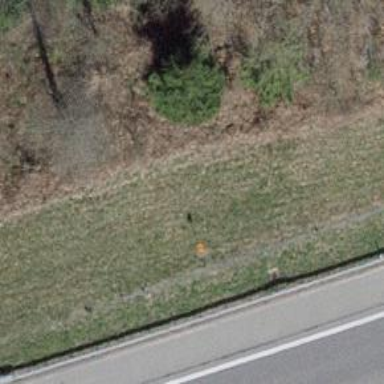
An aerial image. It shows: Aerial marker.